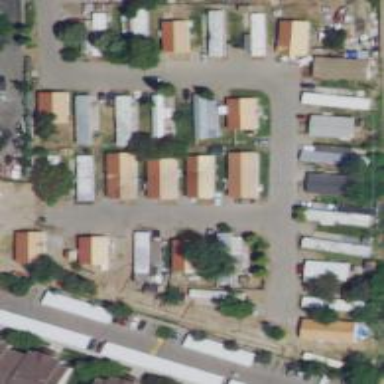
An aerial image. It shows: Residential area known as trailer park.